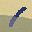
Label: 1